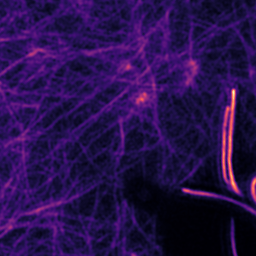
Label: Super-resolution F-actin image